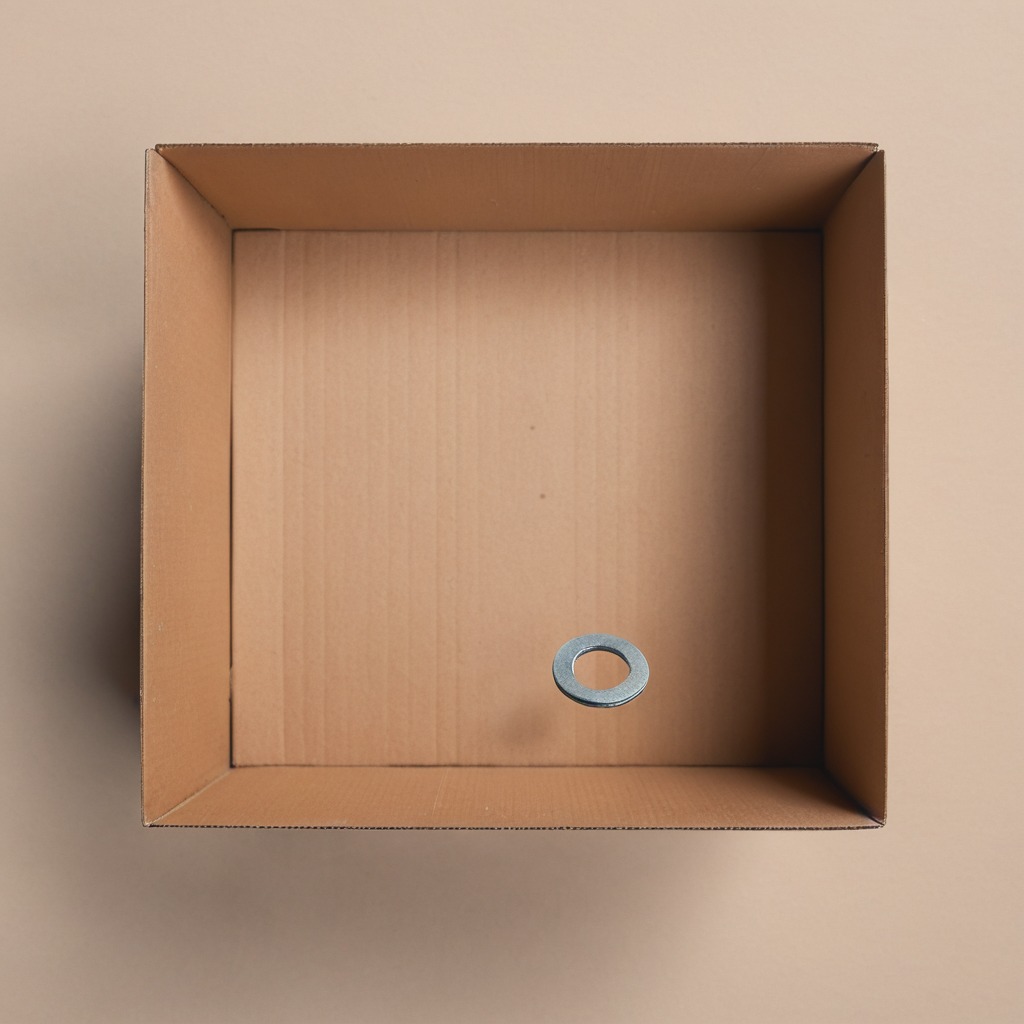
A flat metal washer is lying on the clean dry cardboard box surface in an outdoor workshop during daytime bright natural light soft shadows slightly creased but